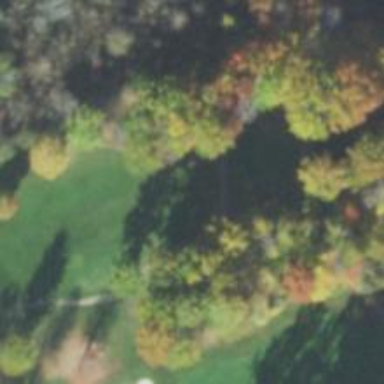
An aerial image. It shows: Path used for both walking and golf.